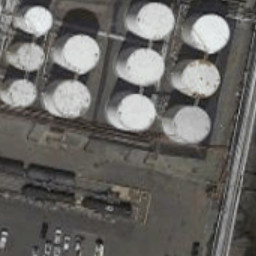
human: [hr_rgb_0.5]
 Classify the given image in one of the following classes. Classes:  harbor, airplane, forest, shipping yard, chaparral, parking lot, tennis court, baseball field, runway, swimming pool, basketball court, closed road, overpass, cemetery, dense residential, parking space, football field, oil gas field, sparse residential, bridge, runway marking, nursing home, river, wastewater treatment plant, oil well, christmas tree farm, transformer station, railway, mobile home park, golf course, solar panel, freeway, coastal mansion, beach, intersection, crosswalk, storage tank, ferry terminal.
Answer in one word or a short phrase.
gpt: storage tank